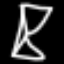
Label: hourglass